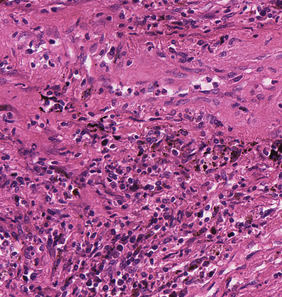
Tumor epithelial tissue: no
Tumor-associated stroma tissue: yes
Normal tissue: no